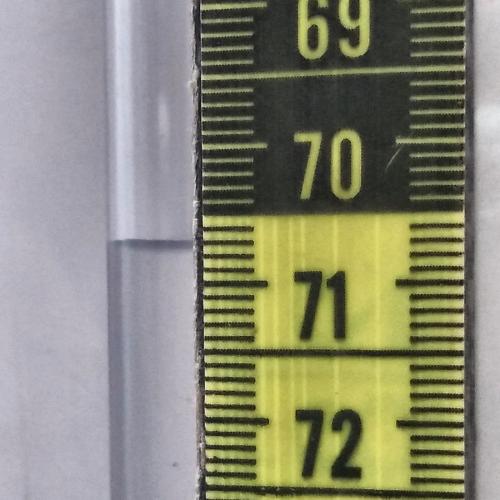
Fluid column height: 70.7 cm